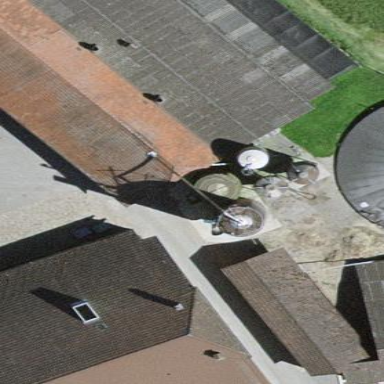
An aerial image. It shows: Rural barn.